Question: I'm trying to use Paypal in my app, but all my attempts failed. I've connected all jars to my App.
For now, i've created an account at <URL>, but when I press "profile", it sends me to the "overview" page. So the question is, how can i get account userId, account signature, paypal applicationId and other info?
ps. i'm using java.
UPD.
here is my code:
'''
public boolean verifyAddress(String email) throws PayPalException {
boolean isValid;
CallerServices caller = new CallerServices();
APIProfile profile = ProfileFactory.createSignatureAPIProfile();
profile.setAPIUsername("myUsername");
profile.setAPIPassword("myPass");
profile.setSignature("sign");
profile.setEnvironment("sandbox");
caller.setAPIProfile(profile);
AddressVerifyRequestType req = new AddressVerifyRequestType();
req.setEmail(email);
req.setStreet("test");
req.setZip("12345");
AddressVerifyResponseType resp = (AddressVerifyResponseType) caller
.call("AddressVerify", req);//throws exception here
System.out.println(resp.getBuild());
isValid = resp.getErrors() == null;
return isValid;
}
'''
and here is one more question: i should set the e-mail,given by payPal(only numbers) or the pass, which i used for sign up?
UPD here is an image i get in sandbox:

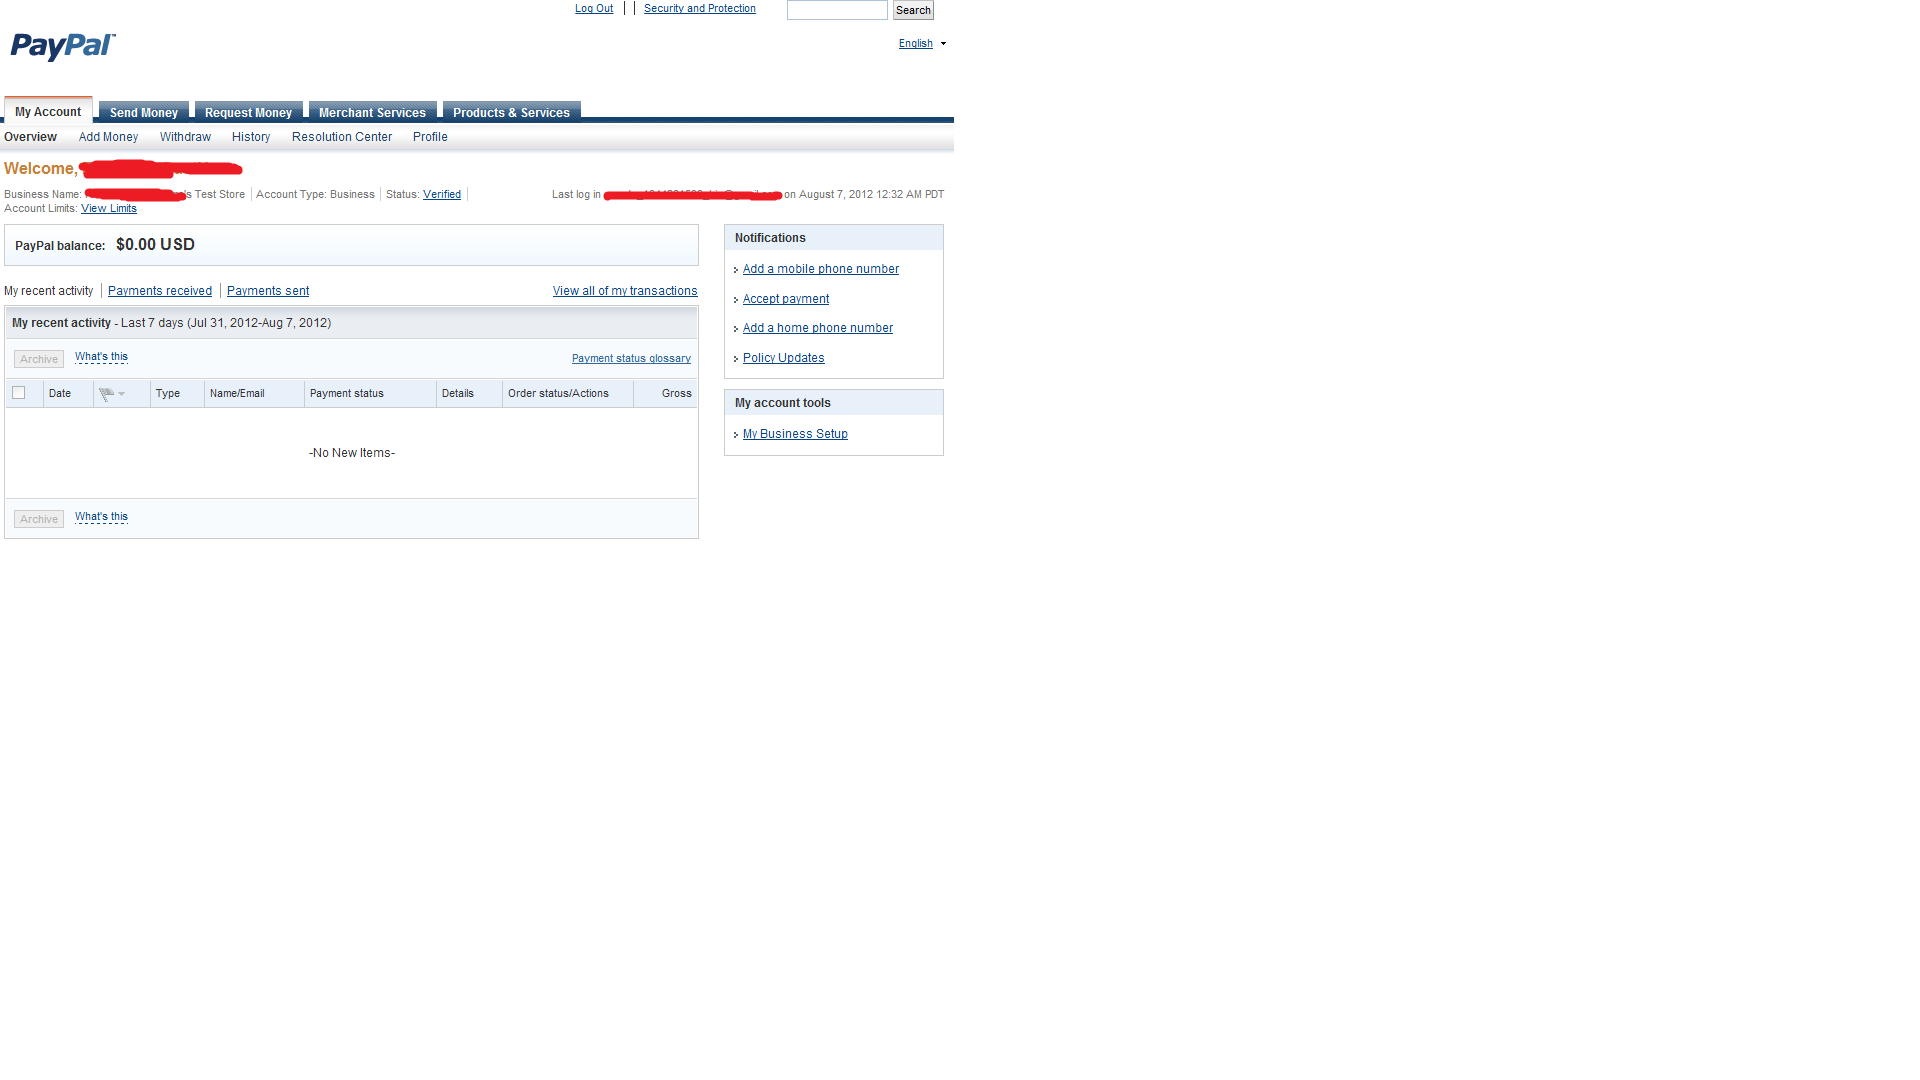
Answer: Log in to <URL>. The info you are looking for is in the "API and Payment Card Credentials" tab, in the section "API Credentials". If you haven't yet created a seller test account you must create one first.
In the future you may find useful <URL>, which generates all the code you need for you.
Edit:
You don't have to use neither your email or your password, only the information provided by PayPal. For example, in the image below the username would be 'gemccu_1229982509_biz_api1.cs.com' and the password 'QR9WVHAD2PYGC2P9'. Your credentials should be similar to this ones.

Edit:
As said before, you can find all the info in the "API and Payment Card Credentials" tab at <URL>. Here you have a screenshot of what I see in mine: